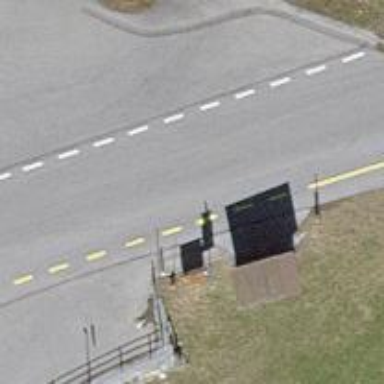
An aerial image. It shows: Bus stop with platform for public transport.